Question: Enviriontment : Visual studio C#/VB
Almost Information in internet, tell about Copy or Move object.
But I just make trigger for detecting drag a panel to other panel.
I have two panel (A_panel is red and B_panel is blue).They can drag then drop to C panel(C panel is green).
When I drop on C panel, A statement in "pnlC_DragDrop" must get name of A or B panel. A name will be parameter of creating new instance object. And get position of dropping for set position of new instant created.

'''
Private Sub ctrlBar_Load(sender As Object, e As System.EventArgs) Handles Me.Load
pnlA.AllowDrop = True
pnlB.AllowDrop = True
pnlC.AllowDrop = True
End Sub
'''
...
'''
Private Sub pnlC_DragEnter(sender As Object, e As System.Windows.Forms.DragEventArgs) Handles pnlC.DragEnter
' //Check Object must be panelA or panelB only. I have not do but it's not problem.
End Sub
'''
..
'''
Private Sub pnlC_DragDrop(sender As Object, e As System.Windows.Forms.DragEventArgs) Handles pnlC.DragDrop
If e.name = "panelA" Then
Dim userCtrl As New UserControl("A")
If e.name = "panelB" Then
Dim userCtrl As New UserControl("B")
End If
userCtrl.location = new point(e.location.X,e.location.Y)
End Sub
'''
But Event"pnlC_dragDrop" is not work. I try to add breaking debug but it's not accessed
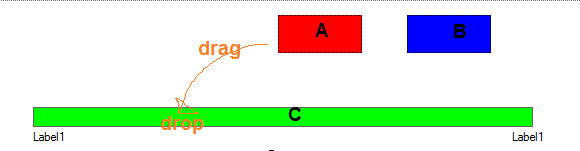
Answer: You could do something like below...
'''
Public Class ctrlBar
Private Sub ctrlBar_Load(sender As Object, e As EventArgs) Handles MyBase.Load
pnlA.AllowDrop = True
pnlB.AllowDrop = True
pnlC.AllowDrop = True
End Sub
Private Sub panelsAB_MouseMove(sender As Object, e As MouseEventArgs) Handles pnlA.MouseMove, pnlB.MouseMove
If e.Button = Windows.Forms.MouseButtons.Left Then
Dim pnl As Panel = DirectCast(sender, Panel)
Dim data As New DataObject(pnl.Name, pnl)
pnl.DoDragDrop(data, DragDropEffects.Copy)
End If
End Sub
Private Sub pnlC_DragEnter(sender As Object, e As DragEventArgs) Handles pnlC.DragEnter
If e.Data.GetDataPresent("pnlA") Or e.Data.GetDataPresent("pnlB") Then
e.Effect = DragDropEffects.All
Else
e.Effect = DragDropEffects.None
End If
End Sub
Private Sub pnlC_DragDrop(sender As Object, e As DragEventArgs) Handles pnlC.DragDrop
Dim userCtrl As UserControl
If e.Data.GetDataPresent("pnlA") Then
userCtrl = New UserControl("A")
Else
userCtrl = New UserControl("B")
End If
userCtrl.Location = pnlC.PointToClient(New Point(e.X, e.Y))
pnlC.Controls.Add(userCtrl)
End Sub
End Class
'''